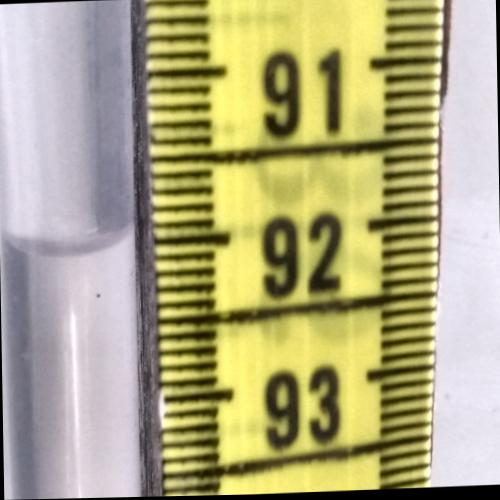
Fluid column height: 92.0 cm